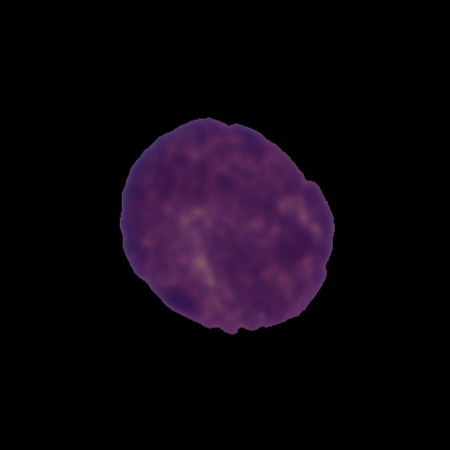
Label: cancer